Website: bh-photo
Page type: customer-info-address
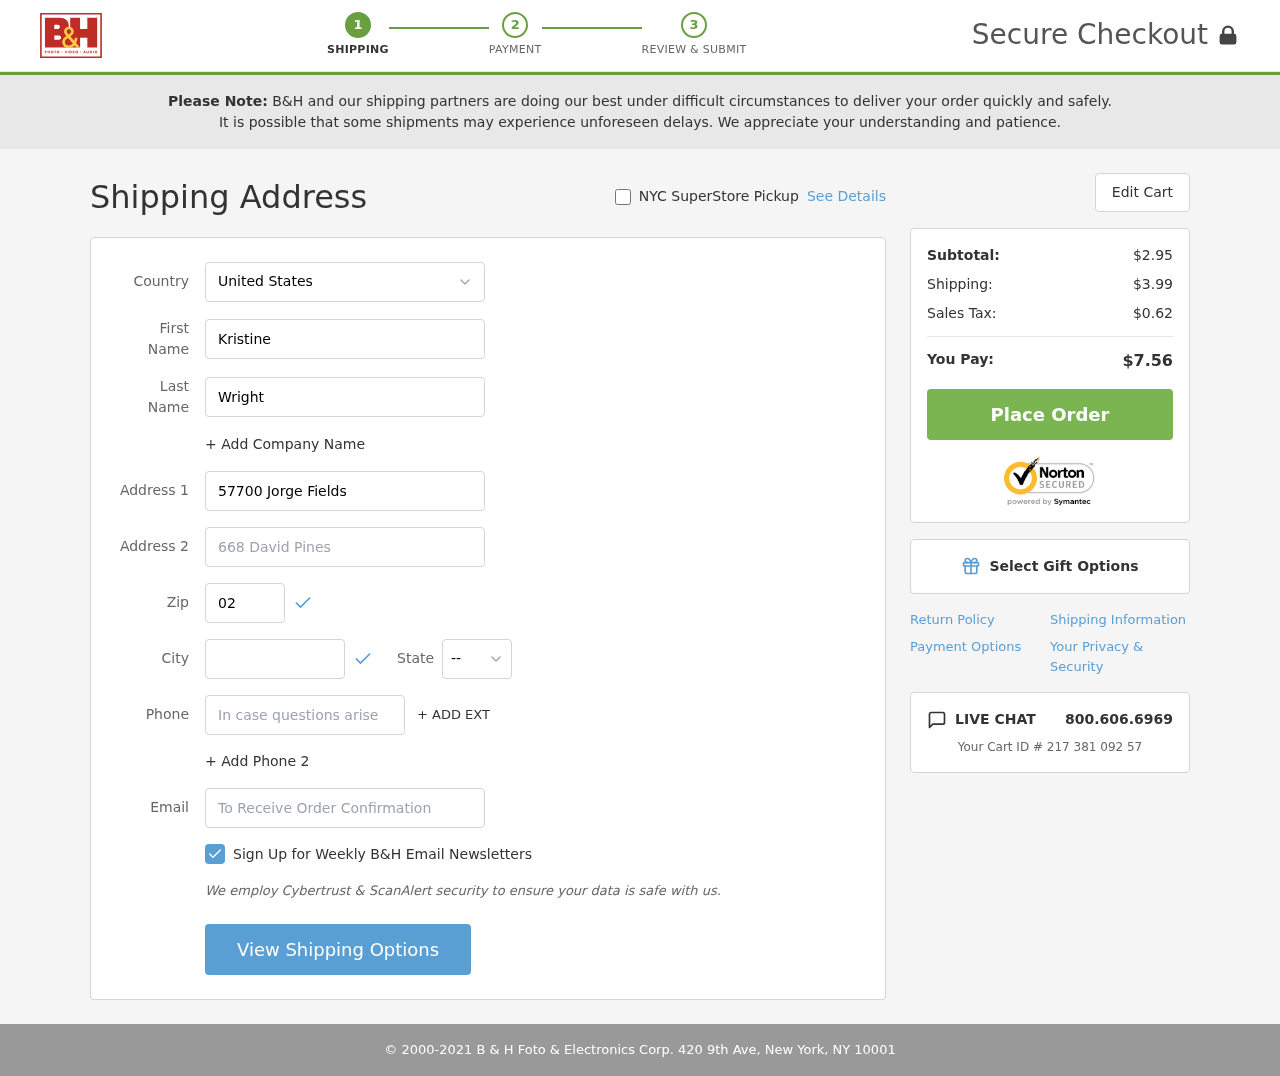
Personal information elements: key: PII_CITY
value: South Ryan
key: PII_COUNTRY
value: United States
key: PII_EMAIL
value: kwright@yahoo.com
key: PII_FIRSTNAME
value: Kristine
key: PII_LASTNAME
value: Wright
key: PII_PHONE
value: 9737414340
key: PII_POSTCODE
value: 02278
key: PII_STATE_ABBR
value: NH
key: PII_STREET
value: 57700 Jorge Fields
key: PII_STREET2
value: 668 David Pines
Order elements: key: ORDER_SUBTOTAL
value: $2.95
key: ORDER_SHIPPING_COST
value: $3.99
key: ORDER_TAX
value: $0.62
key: ORDER_TOTAL
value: $7.56
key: ORDER_ID
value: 217 381 092 57